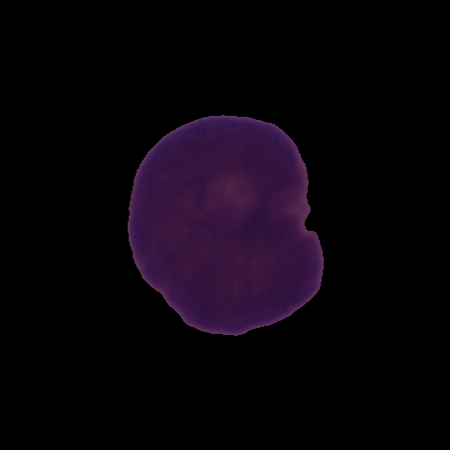
Label: cancer